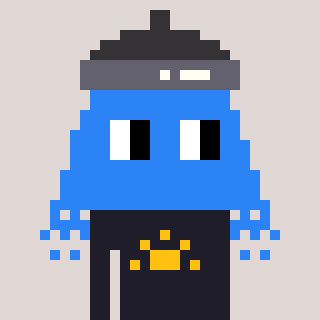
a pixel art character with square blue glasses, a shower-shaped head and a grayscale-colored body on a warm background